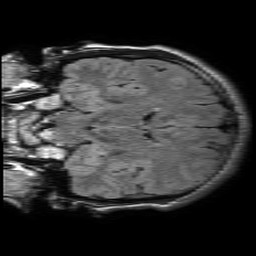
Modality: FLAIR
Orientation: coronal
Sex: male
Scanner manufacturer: philips
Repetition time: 11 s
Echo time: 0.125 s